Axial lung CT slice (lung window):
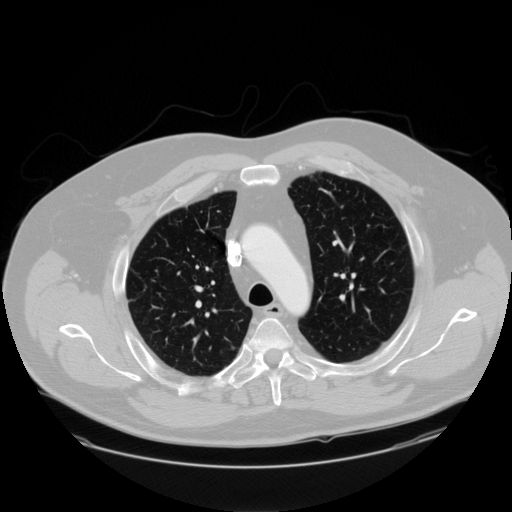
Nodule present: no